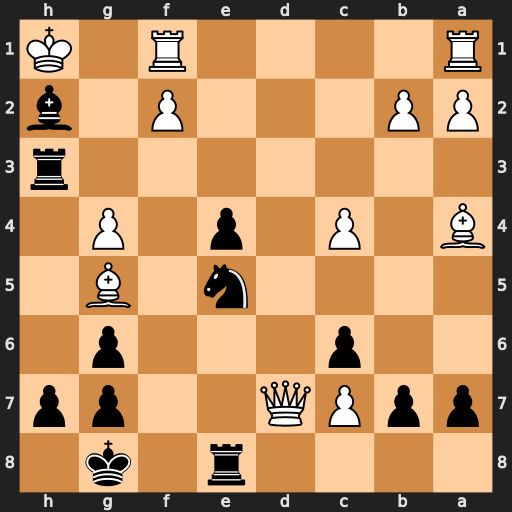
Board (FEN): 4r1k1/ppPQ2pp/2p3p1/4n1B1/B1P1p1P1/7r/PP3P1b/R4R1K
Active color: b
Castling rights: -
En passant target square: -
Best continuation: Bf4+ Kg1 Nf3+ Kg2 Rh2#